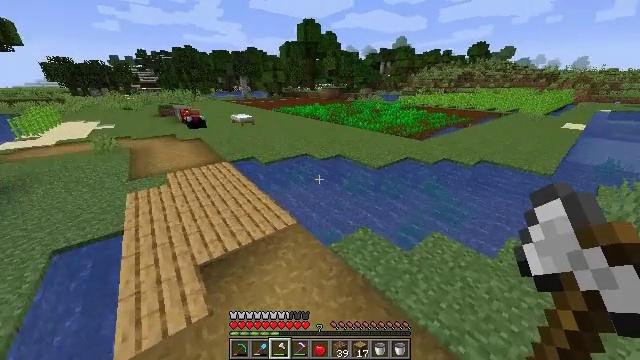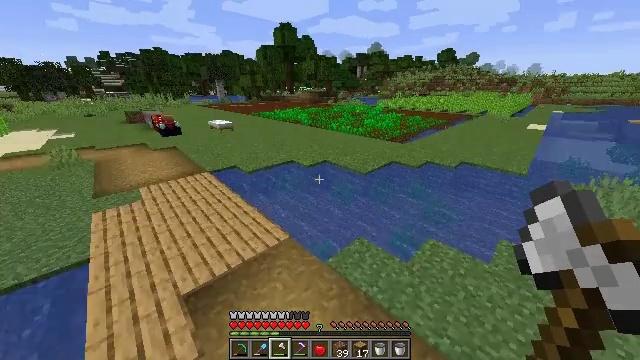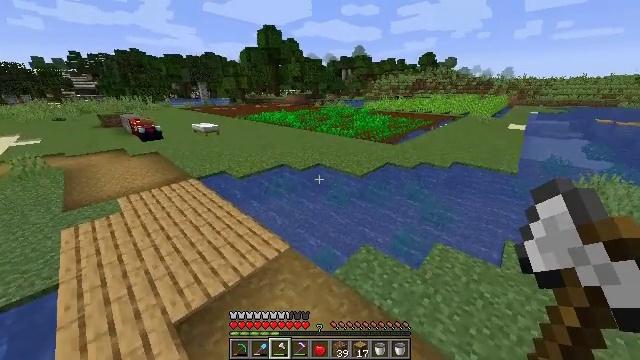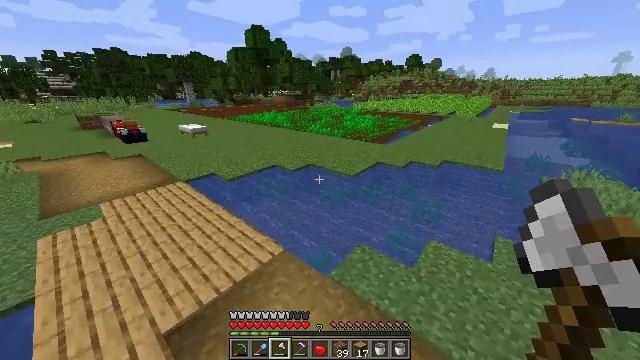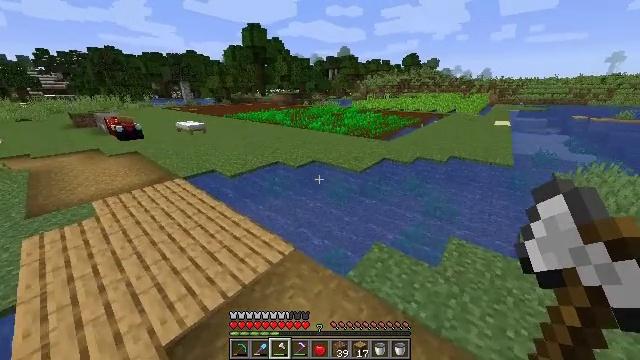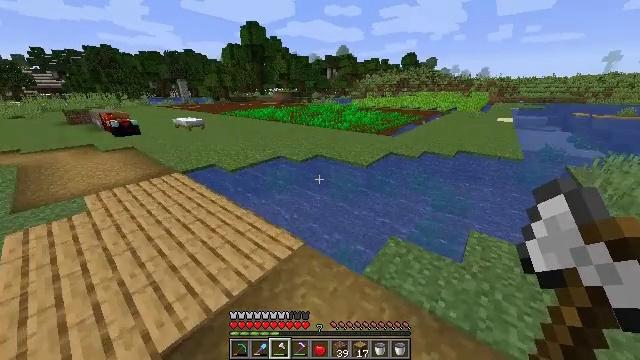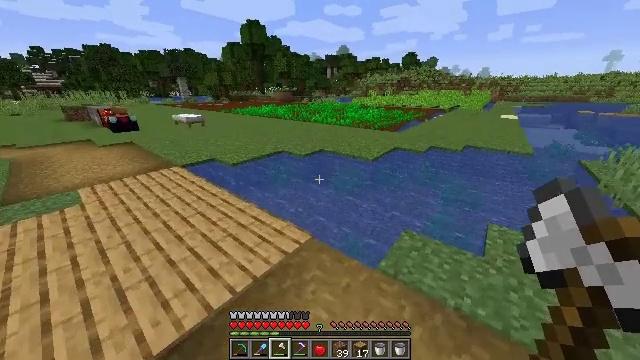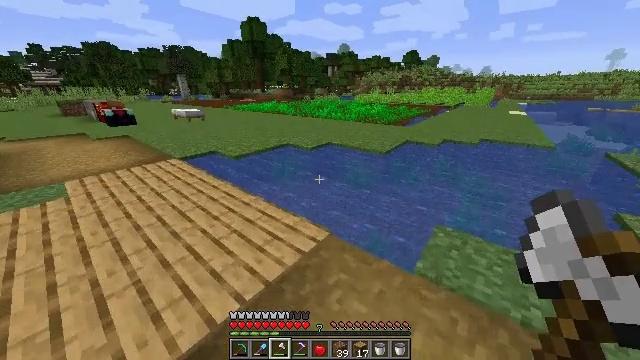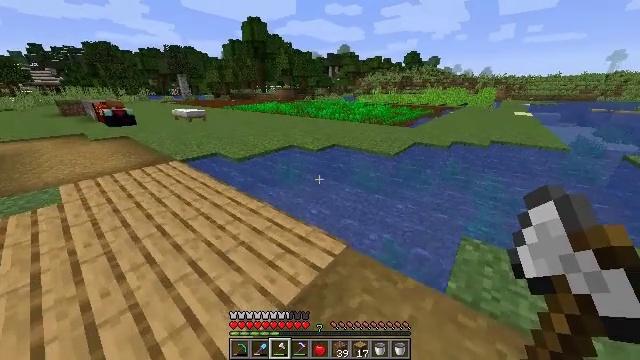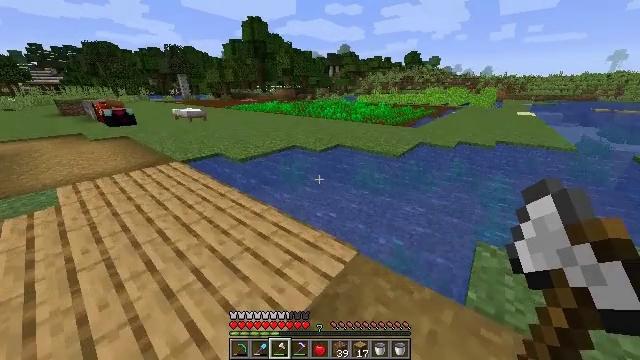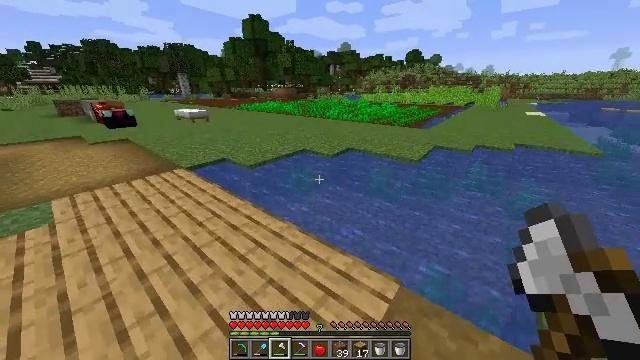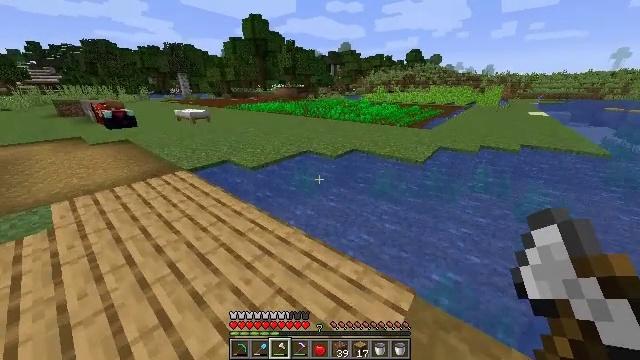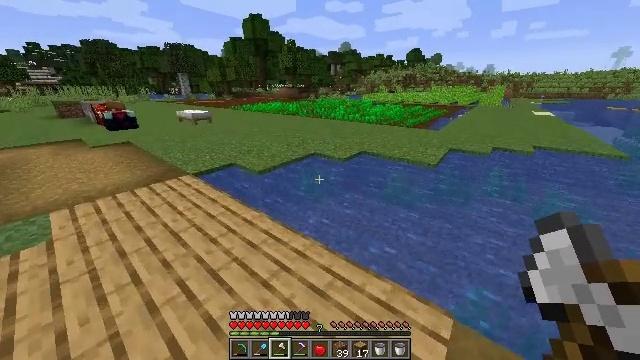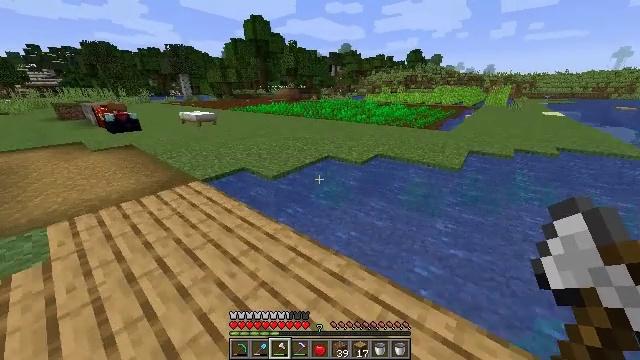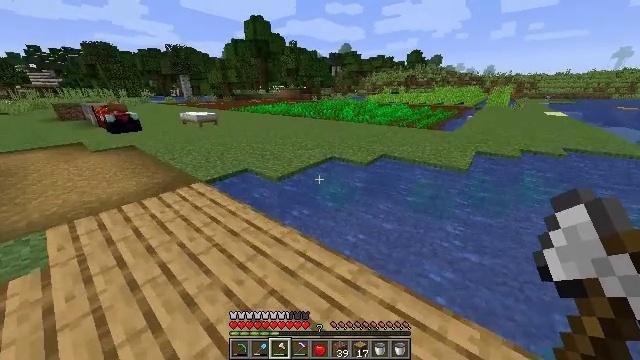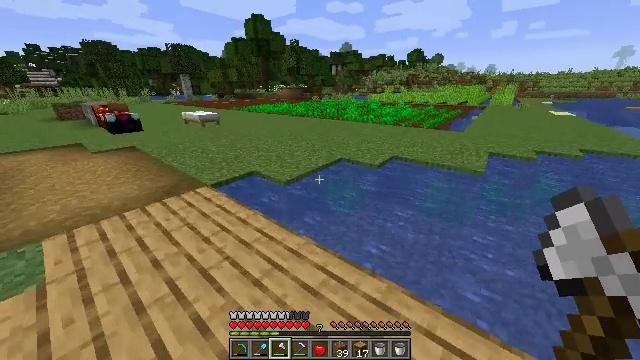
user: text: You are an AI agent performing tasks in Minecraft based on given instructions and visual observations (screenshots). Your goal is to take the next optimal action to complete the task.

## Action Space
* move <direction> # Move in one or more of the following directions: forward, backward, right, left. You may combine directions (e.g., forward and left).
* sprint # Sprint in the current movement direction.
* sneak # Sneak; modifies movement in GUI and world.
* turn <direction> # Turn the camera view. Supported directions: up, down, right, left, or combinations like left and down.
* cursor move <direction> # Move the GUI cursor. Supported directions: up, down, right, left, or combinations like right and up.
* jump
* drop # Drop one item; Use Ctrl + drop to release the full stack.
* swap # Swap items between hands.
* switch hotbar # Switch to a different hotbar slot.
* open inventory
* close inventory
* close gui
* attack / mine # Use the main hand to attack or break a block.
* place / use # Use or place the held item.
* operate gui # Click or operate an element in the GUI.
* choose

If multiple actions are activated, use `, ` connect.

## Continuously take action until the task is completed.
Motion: motion action
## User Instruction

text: Harvest sugar cane from the plant.
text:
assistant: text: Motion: move forward and move left, sprint, turn right, jump
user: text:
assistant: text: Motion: move forward and move left, sprint, turn right
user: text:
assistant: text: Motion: move forward and move left, sprint, turn right
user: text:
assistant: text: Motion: move forward, sprint
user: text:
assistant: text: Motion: move forward, sprint
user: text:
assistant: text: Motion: move forward, sprint
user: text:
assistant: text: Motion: move forward, sprint
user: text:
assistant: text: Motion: move forward and move left, sprint
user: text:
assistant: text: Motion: move forward and move left, sprint
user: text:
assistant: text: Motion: move forward and move left, sprint
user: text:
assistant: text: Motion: move forward and move left, sprint
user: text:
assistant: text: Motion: move forward and move left, sprint
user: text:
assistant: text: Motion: move forward and move left, sprint
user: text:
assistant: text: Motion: move forward and move left, sprint
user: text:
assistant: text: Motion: move forward and move left, sprint
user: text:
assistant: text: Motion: move forward and move left, sprint
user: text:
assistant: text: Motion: move forward and move left, sprint
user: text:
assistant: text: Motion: move forward and move left, sprint
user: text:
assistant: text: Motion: move forward and move left, sprint
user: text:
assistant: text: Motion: move forward and move left, sprint
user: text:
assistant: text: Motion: move forward and move left, sprint
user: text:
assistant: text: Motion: move forward and move left, sprint
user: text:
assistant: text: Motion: move forward and move left, sprint
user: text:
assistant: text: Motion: move forward and move left, sprint
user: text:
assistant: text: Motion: move forward and move left, sprint
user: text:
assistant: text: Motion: move forward and move left, sprint
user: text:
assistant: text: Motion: move forward and move left, sprint
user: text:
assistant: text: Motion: move forward and move left, sprint
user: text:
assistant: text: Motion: move forward and move left, sprint
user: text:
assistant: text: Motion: move forward and move left